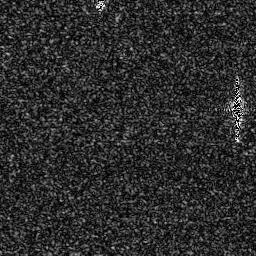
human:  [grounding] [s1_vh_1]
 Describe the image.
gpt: In the satellite image, there is  <ref>1 medium ship </ref> <box>[[89, 33, 95, 50, 0]]</box> located at right.